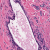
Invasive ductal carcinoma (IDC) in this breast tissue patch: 0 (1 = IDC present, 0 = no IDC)